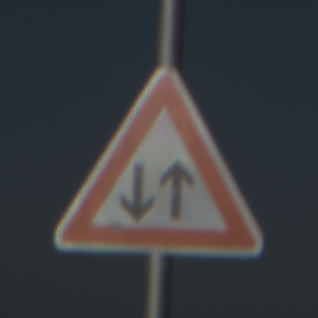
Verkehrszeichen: Gegenverkehr
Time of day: MorningAfternoon
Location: Outdoor (Nature)
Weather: Clear
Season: NotSpecified
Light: Natural